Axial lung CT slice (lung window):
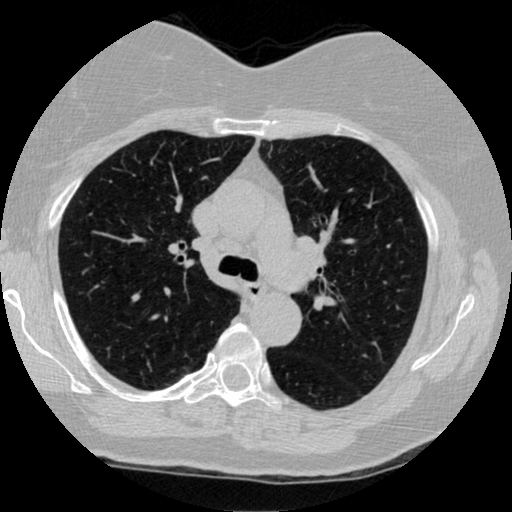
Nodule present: no